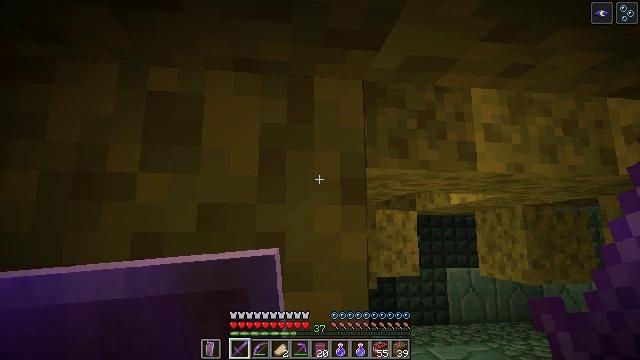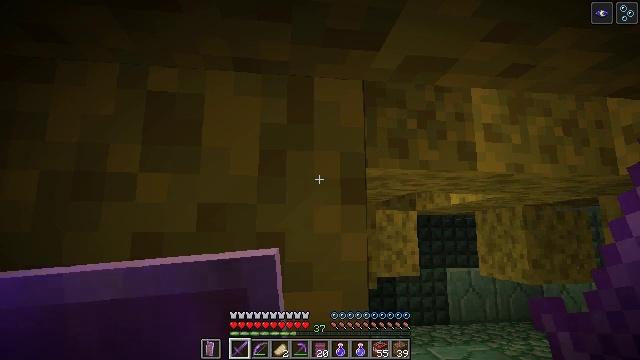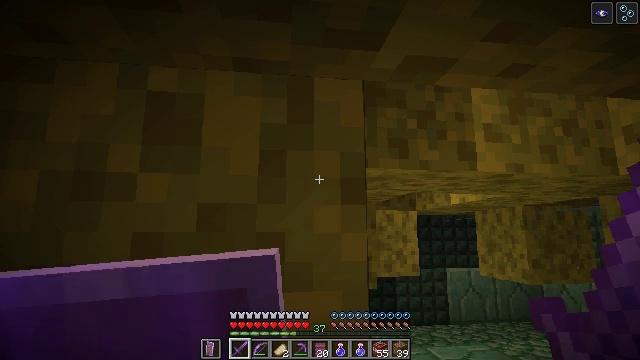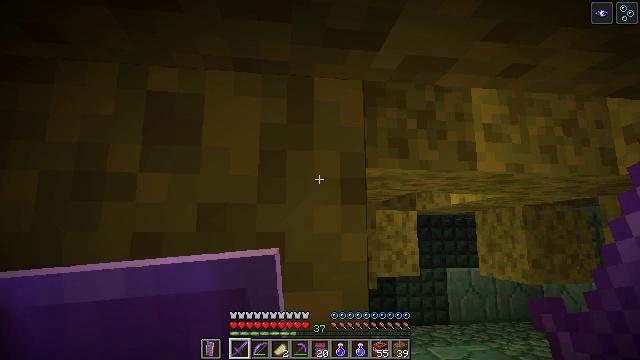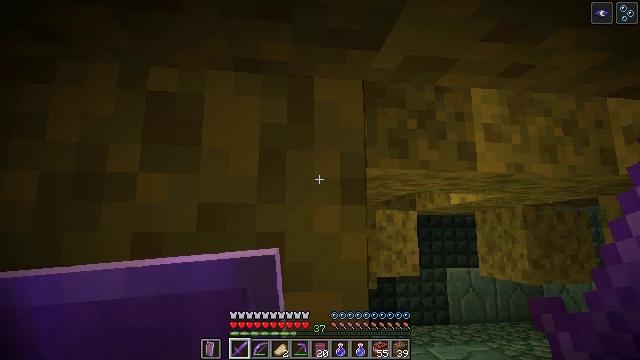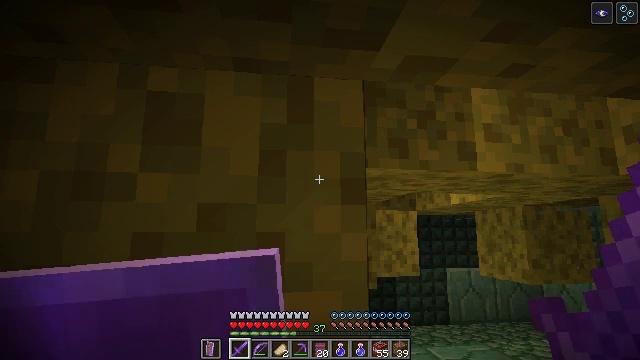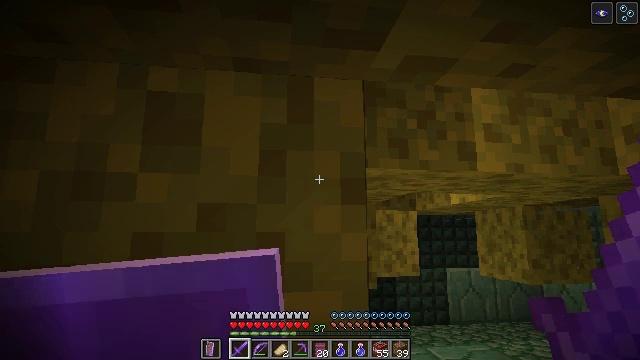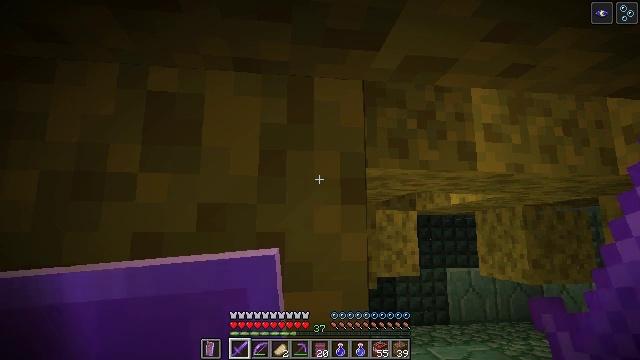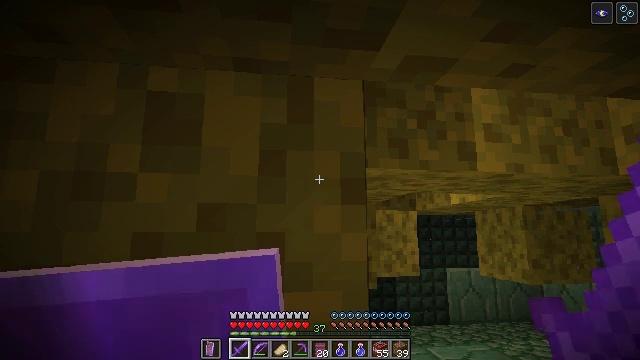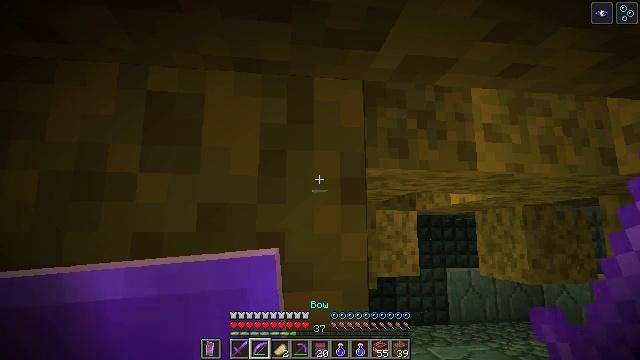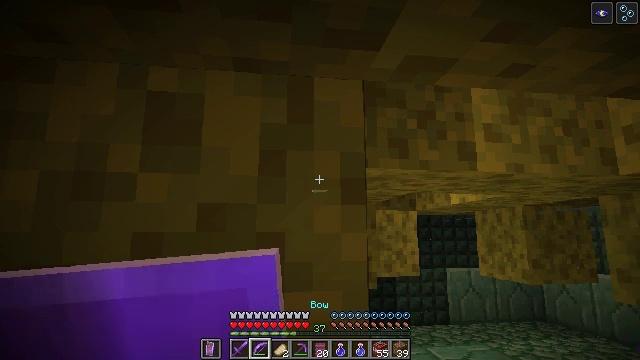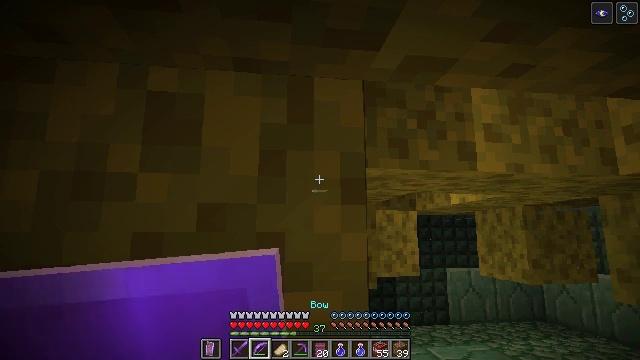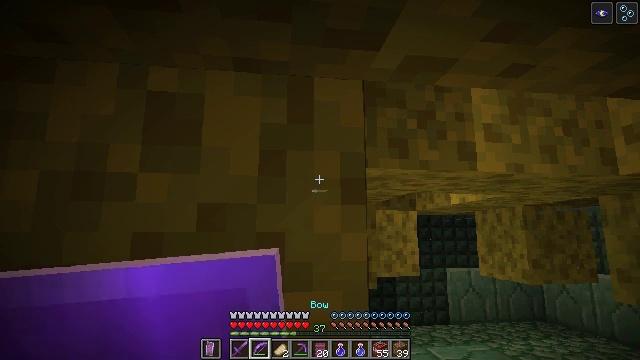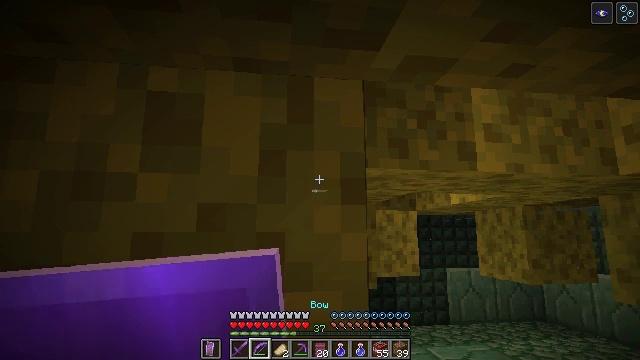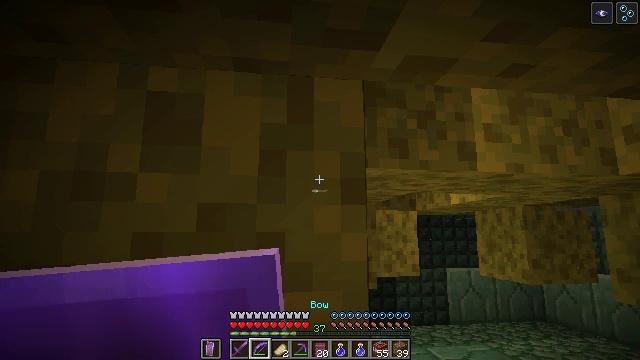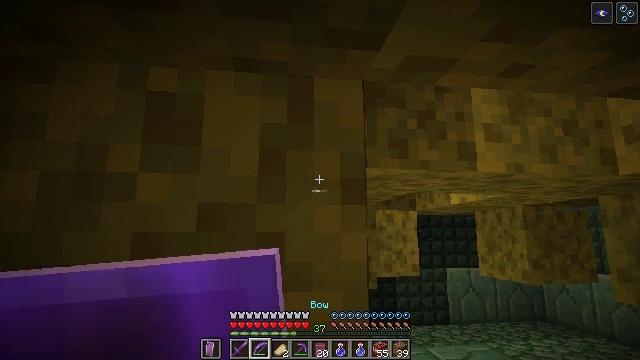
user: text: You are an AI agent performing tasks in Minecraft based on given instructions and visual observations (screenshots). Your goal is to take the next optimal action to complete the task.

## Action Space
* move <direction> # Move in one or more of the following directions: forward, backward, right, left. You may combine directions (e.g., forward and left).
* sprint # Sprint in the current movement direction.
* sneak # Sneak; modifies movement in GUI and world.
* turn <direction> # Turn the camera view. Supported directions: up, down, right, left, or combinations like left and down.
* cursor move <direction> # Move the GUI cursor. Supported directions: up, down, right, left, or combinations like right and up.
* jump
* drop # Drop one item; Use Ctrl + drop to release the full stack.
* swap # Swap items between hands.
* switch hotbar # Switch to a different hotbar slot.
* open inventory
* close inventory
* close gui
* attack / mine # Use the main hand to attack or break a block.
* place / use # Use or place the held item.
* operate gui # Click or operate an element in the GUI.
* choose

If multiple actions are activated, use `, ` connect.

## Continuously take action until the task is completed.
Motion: motion action
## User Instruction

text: Collect the wet sponge after mining.
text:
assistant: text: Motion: no_op
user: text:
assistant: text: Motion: no_op
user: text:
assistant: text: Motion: no_op
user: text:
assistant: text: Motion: no_op
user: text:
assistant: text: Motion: no_op
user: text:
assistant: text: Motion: no_op
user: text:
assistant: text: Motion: no_op
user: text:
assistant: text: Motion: no_op
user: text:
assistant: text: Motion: no_op
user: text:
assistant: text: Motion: no_op
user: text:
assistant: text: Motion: no_op
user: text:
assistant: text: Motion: no_op
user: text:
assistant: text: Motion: no_op
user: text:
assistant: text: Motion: no_op
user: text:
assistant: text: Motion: no_op
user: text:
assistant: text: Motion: turn left
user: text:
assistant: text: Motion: no_op
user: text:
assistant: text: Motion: no_op
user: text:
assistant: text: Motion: no_op
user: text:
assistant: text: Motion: no_op
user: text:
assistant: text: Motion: no_op
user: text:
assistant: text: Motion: no_op
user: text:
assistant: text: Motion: no_op
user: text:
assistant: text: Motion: no_op
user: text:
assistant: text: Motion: no_op
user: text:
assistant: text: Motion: no_op
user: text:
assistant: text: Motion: no_op
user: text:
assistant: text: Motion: no_op
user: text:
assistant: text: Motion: turn left and down
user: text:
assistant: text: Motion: turn left and down